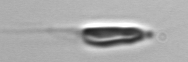
Label: Chrysochromulina